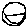
Label: smiley face